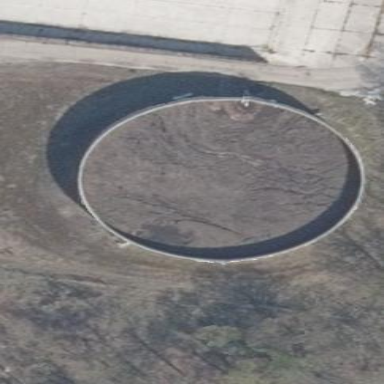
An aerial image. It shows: Storage tank with man-made structure.